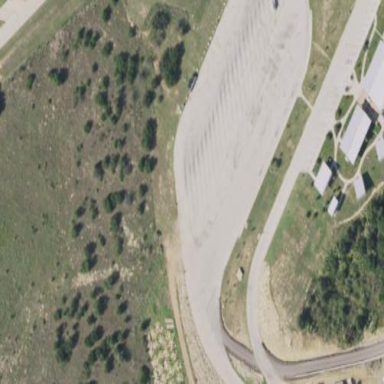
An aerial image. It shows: Rest area along the road with picnic tables.